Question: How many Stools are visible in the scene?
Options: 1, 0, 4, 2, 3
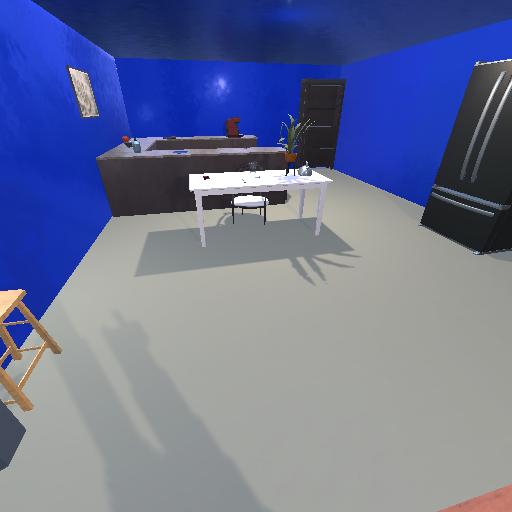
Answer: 1